Modality: planning_CT
Slice 0 of 69
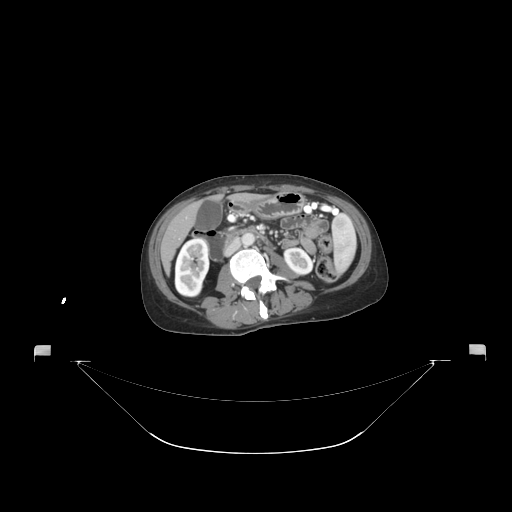